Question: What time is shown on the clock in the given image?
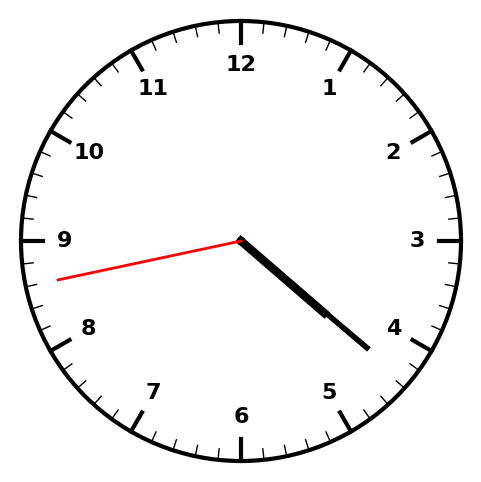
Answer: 04:21:43